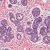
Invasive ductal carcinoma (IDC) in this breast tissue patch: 0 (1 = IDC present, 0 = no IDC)